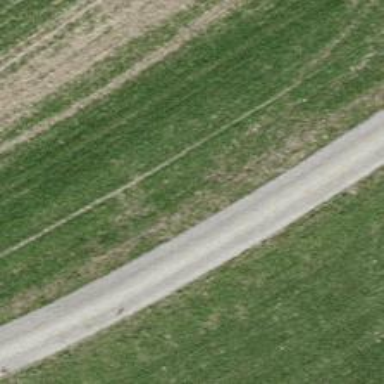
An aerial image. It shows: Pebblestone track with grade2 tracktype.